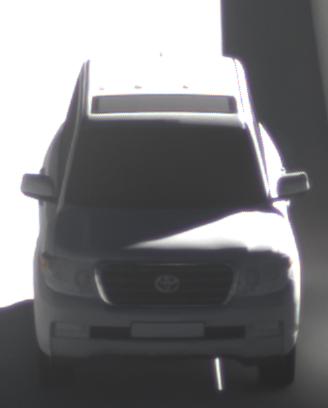
Make: Toyota
Model: Land Cruiser V8 4.7
Detailed model: Land Cruiser V8 (J20)
Model produced from: 2008/03
Model produced until: 2009/11
Doors: 5
Color: white
Road condition: dry road
Daytime: morning or afternoon
Contrast: high contrast